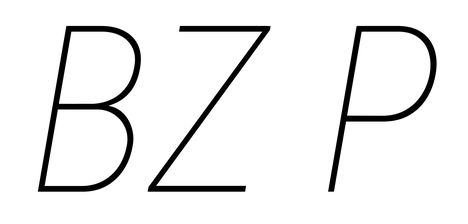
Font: Roboto-Italic_Condensed_Thin_Italic